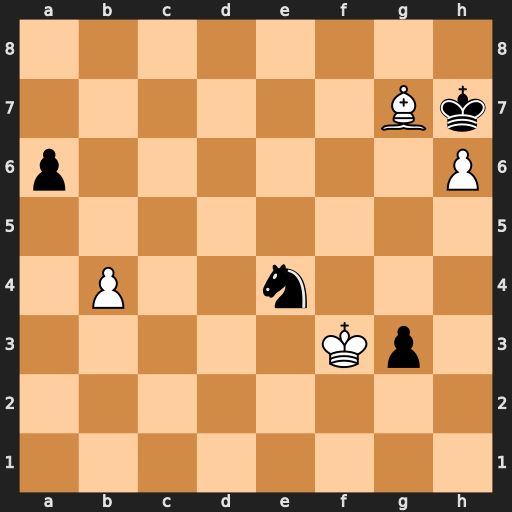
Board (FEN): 8/6Bk/p6P/8/1P2n3/5Kp1/8/8
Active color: w
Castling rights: -
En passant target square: -
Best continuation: Kxe4 g2 Bd4